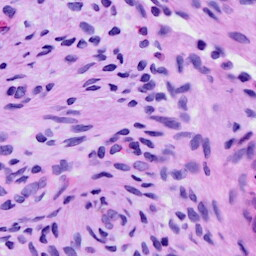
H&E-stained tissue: Cervix